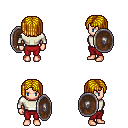
a pixel art fantasy rpg character, female body template, human, light skin, white long-sleeve shirt, red pants, blonde pageboy hairstyle, shield, four views (front, back, left, right), 2x2 character sprite sheet, small pixel art, hard edges, no anti-aliasing